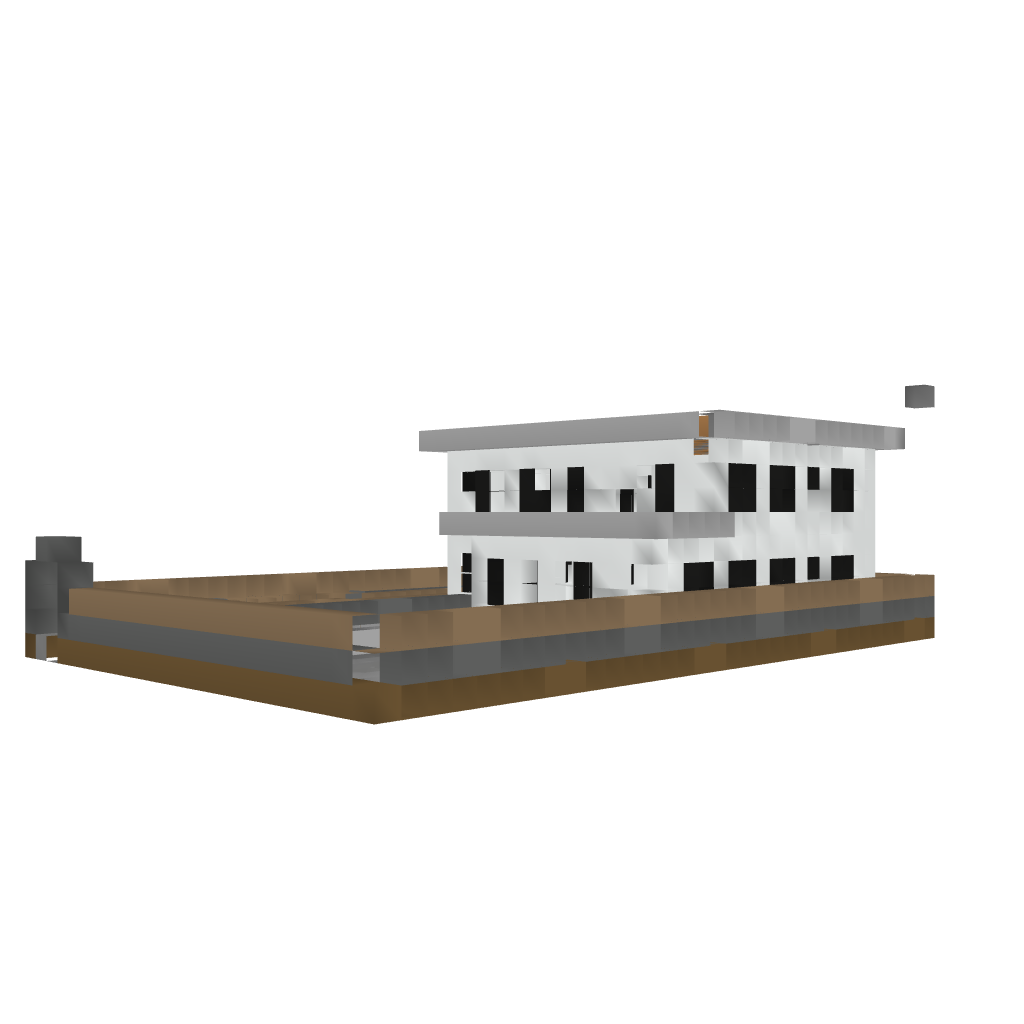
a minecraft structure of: Vip House